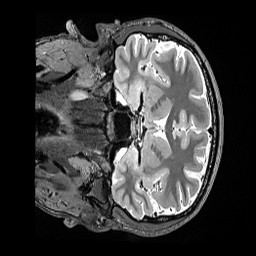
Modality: T2w
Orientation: coronal
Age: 26
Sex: female
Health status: ill
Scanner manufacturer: siemens
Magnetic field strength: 3 T
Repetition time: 3.2 s
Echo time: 0.564 s